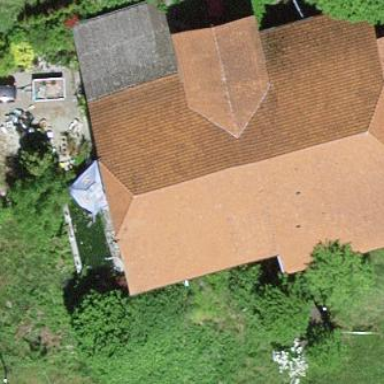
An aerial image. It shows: Farm building.